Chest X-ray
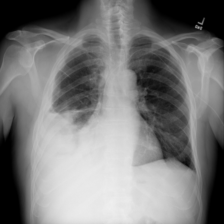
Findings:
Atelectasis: negative
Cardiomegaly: negative
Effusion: positive
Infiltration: positive
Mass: negative
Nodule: negative
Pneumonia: negative
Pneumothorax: negative
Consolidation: negative
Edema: negative
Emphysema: negative
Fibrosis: negative
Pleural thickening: negative
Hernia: negative